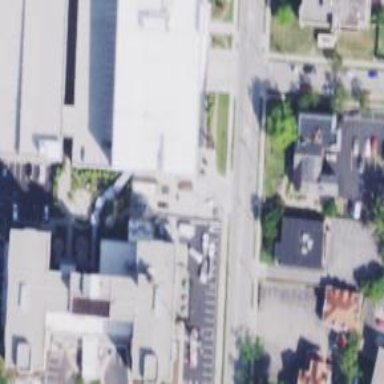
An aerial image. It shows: Building.